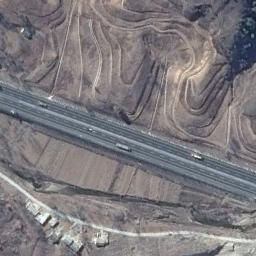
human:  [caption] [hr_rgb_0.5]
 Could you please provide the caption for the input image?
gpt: There is a big white truck on the highway on the right .

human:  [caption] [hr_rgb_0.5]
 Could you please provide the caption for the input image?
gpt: There are large brown terraces around the freeway and there are several cars on the freeway .

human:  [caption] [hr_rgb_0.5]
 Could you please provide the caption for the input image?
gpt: The freeway goes through the mountain .

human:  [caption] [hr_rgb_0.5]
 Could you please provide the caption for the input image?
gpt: A straight freeway and a small road go through the wasteland and some houses are on one side of the freeway .

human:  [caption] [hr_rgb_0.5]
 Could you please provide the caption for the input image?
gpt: There are some terrace farmlands beside the freeway .